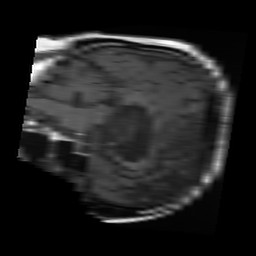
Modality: T1w
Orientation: sagittal
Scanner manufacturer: ge
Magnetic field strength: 1.5 T
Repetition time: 0.394 s
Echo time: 0.007656 s